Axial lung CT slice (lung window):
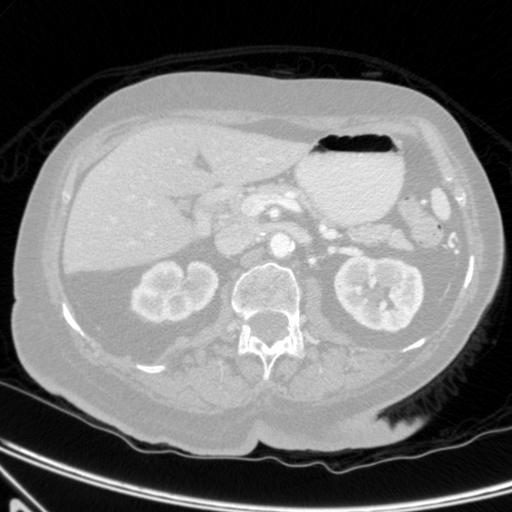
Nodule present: no